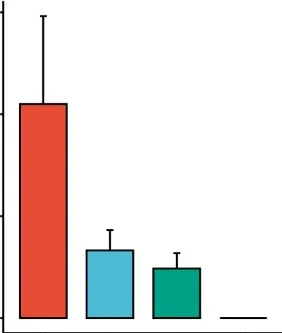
Overview of SIT coexistent with gastric cancer cases and treatment outcomes based on different surgical approaches. (C) Estimated blood loss during various surgical procedures for patients with SIT combined with gastric cancer.
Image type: pathology (immunostaining)